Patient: sex M, age 62
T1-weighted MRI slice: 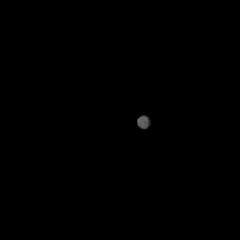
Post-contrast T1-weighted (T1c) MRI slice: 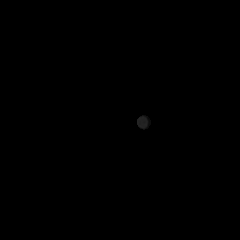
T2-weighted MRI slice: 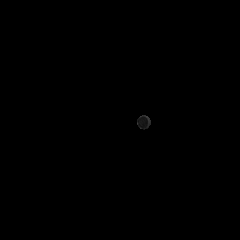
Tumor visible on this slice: no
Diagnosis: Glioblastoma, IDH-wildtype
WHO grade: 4